Field crop: maize
Growth stage: 2
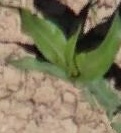
Species: maize